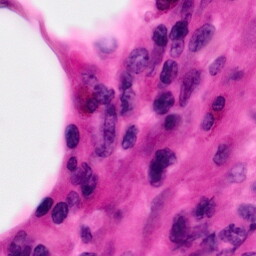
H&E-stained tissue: Pancreatic